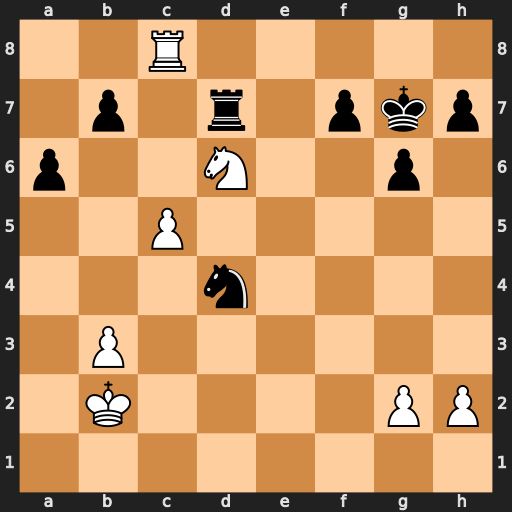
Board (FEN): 2R5/1p1r1pkp/p2N2p1/2P5/3n4/1P6/1K4PP/8
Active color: w
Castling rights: -
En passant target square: -
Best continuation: Ne8+ Kf8 Nf6+ Ke7 Nxd7